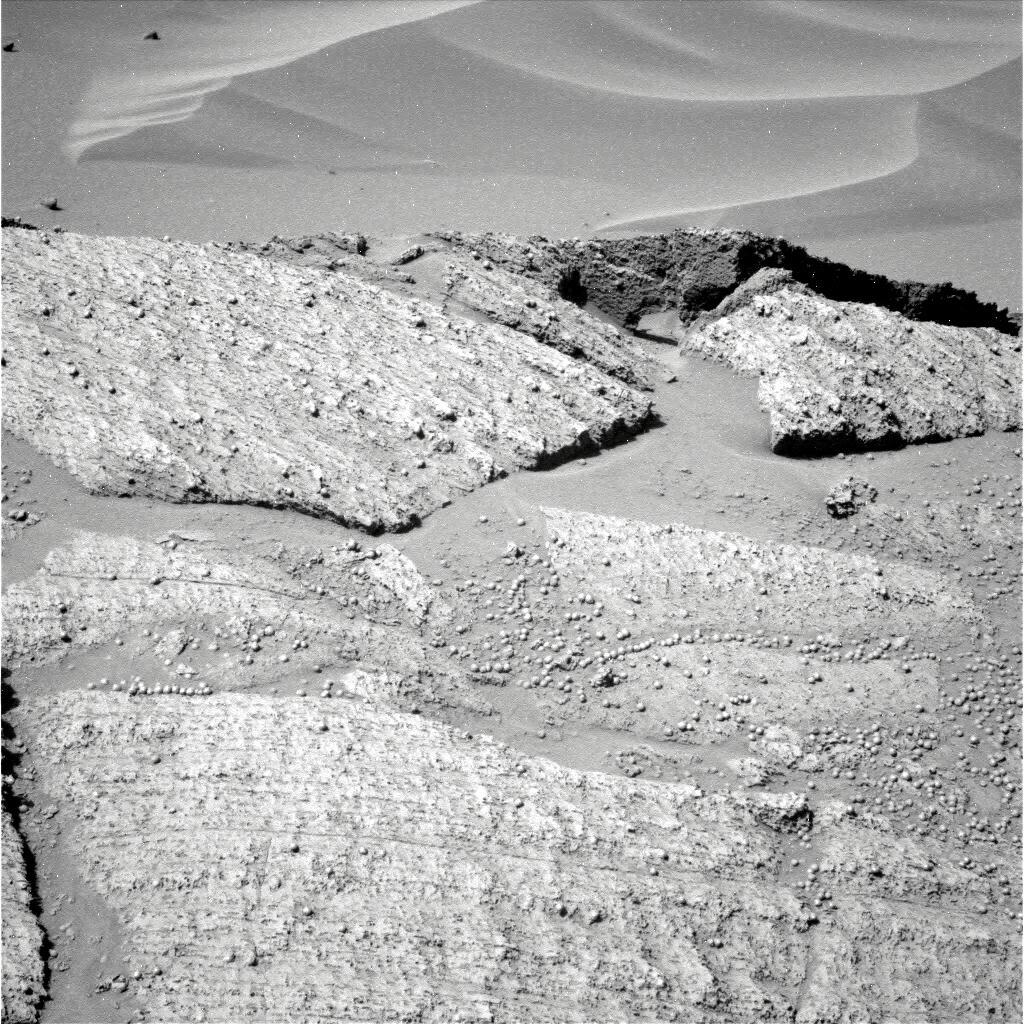
Terrain classes present: Bedrock, Gravel / Sand / Soil, Rock, Shadow